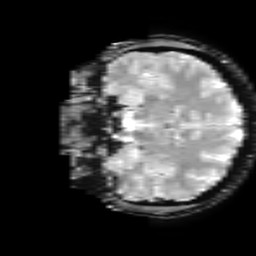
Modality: T2starw
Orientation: coronal
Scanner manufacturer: ge
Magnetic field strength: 3 T
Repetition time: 0.65 s
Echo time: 0.02 s